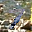
Label: 7